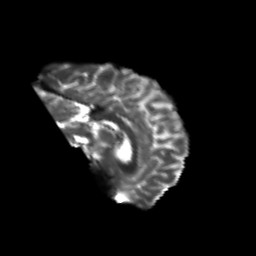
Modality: T2w
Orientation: sagittal
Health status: healthy
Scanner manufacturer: philips
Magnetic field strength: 3 T
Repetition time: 6.964 s
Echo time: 0.092 s